Field crop: maize
Growth stage: 2
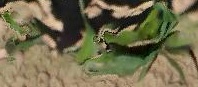
Species: maize